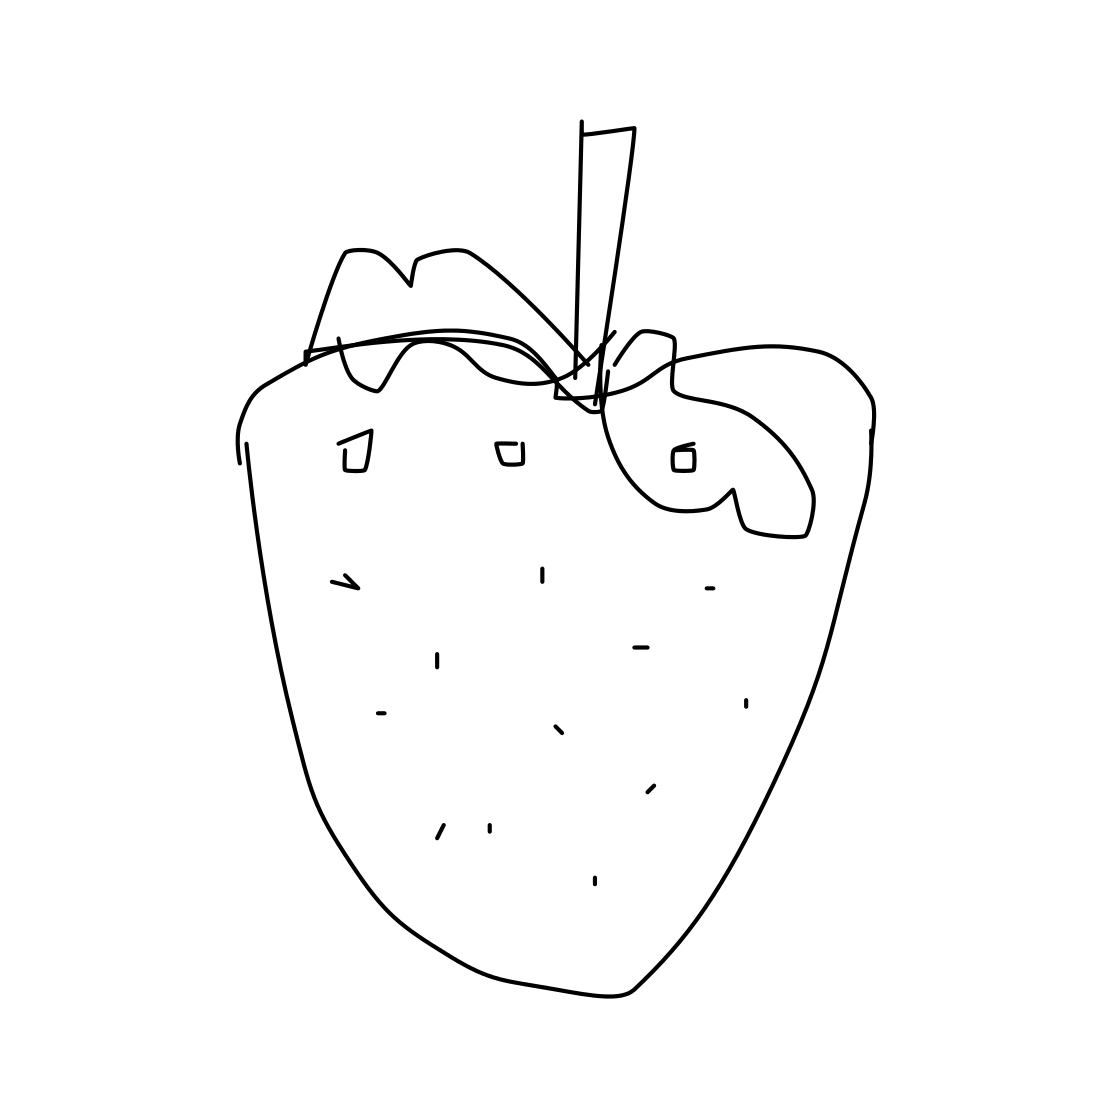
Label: strawberry